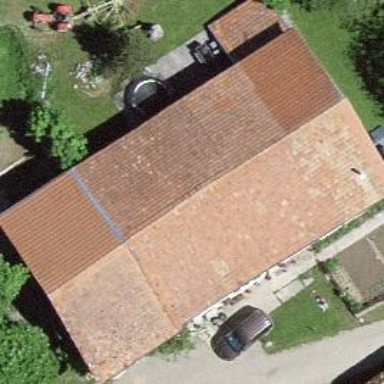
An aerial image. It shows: Farm building.